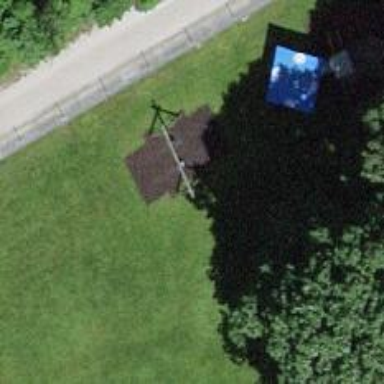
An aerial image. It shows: Playground featuring swings.